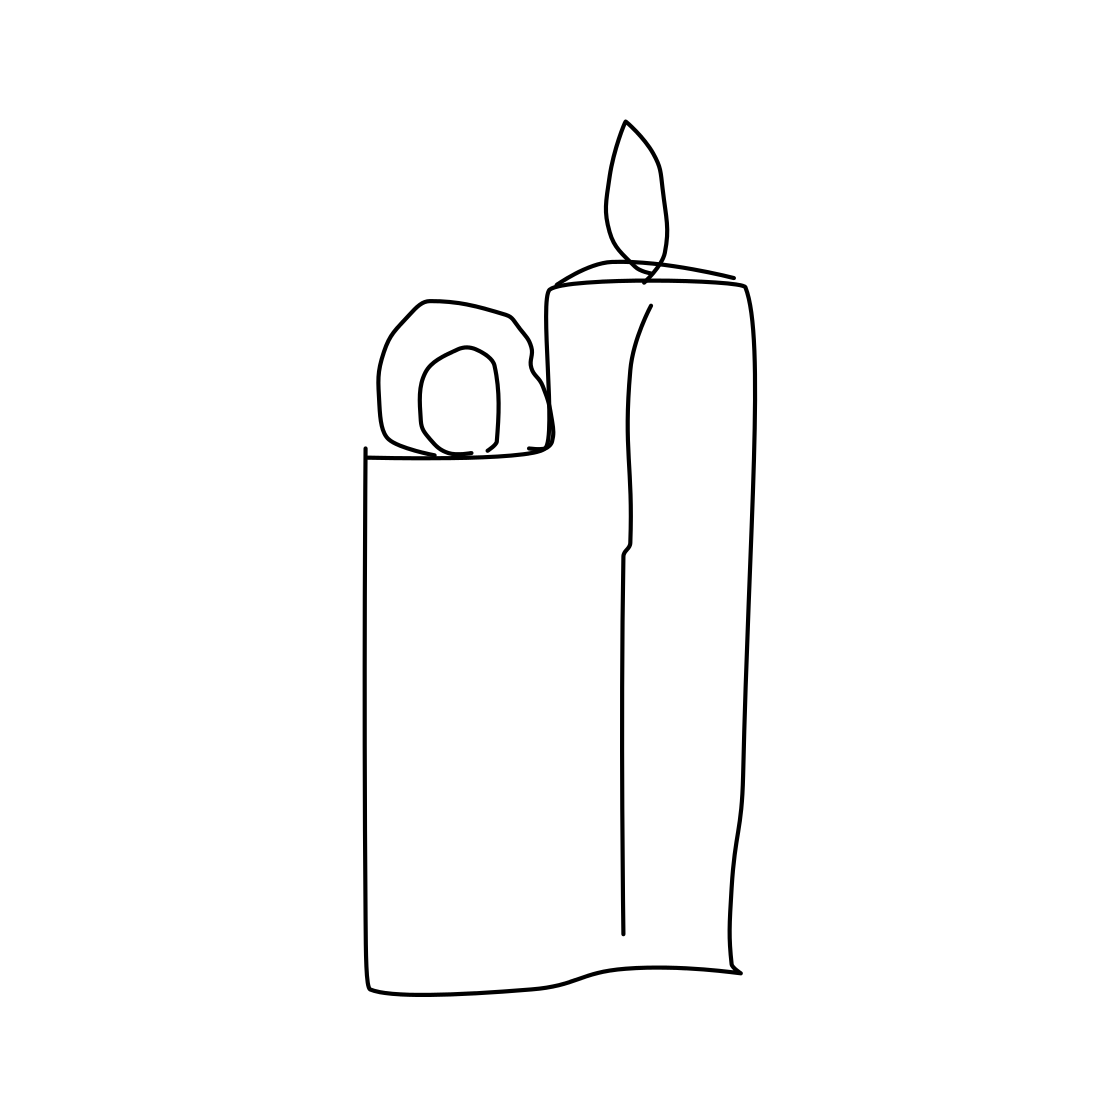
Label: lighter